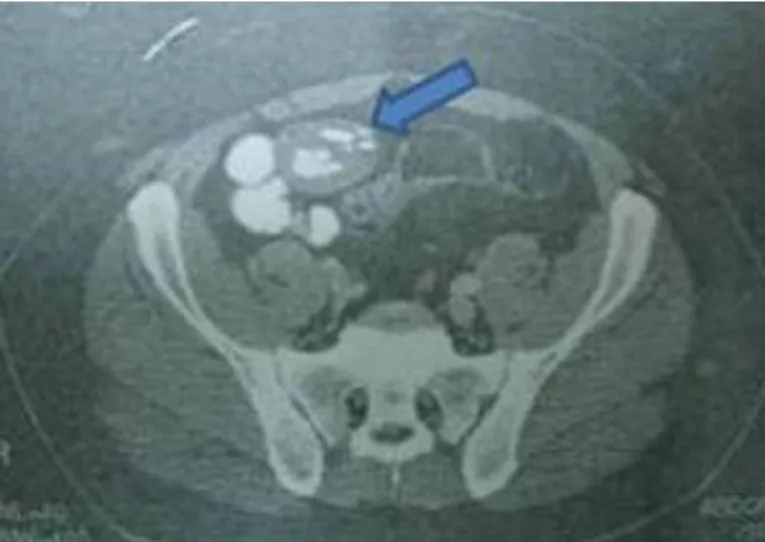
(A) Abdominal CT indicating an intra-abdominal cystic lesion, located near an ileal loop.
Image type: radiology (ct)